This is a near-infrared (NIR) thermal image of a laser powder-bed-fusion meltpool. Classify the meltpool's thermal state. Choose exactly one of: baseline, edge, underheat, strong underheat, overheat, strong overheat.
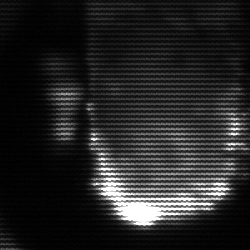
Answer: baseline